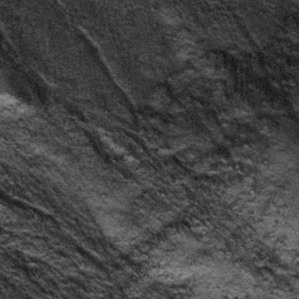
Label: frost